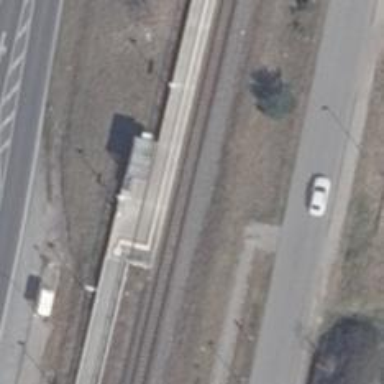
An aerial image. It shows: Stop position for public transport at railway stop.